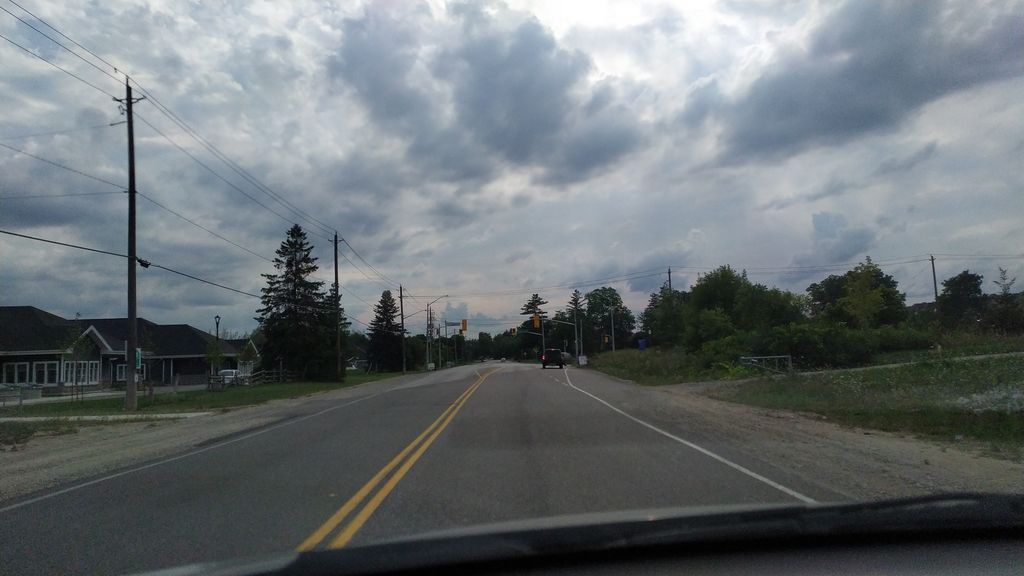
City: kitchener-waterloo